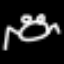
Label: frog